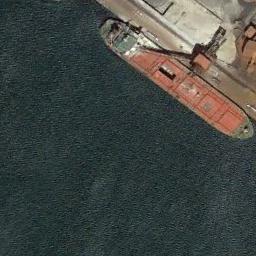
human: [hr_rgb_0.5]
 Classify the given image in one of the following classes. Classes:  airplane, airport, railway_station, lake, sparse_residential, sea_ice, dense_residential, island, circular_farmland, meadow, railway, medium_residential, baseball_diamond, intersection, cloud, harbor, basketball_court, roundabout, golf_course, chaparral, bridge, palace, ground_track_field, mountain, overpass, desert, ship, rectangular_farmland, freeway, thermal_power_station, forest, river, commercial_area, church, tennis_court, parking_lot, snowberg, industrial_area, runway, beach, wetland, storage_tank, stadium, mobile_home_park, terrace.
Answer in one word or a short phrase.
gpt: ship